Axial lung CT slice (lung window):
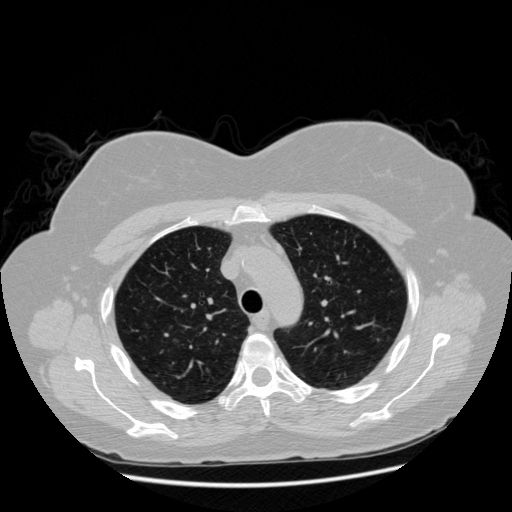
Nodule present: no